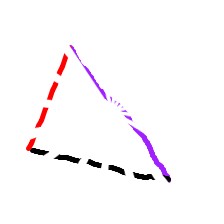
Shape: triangle